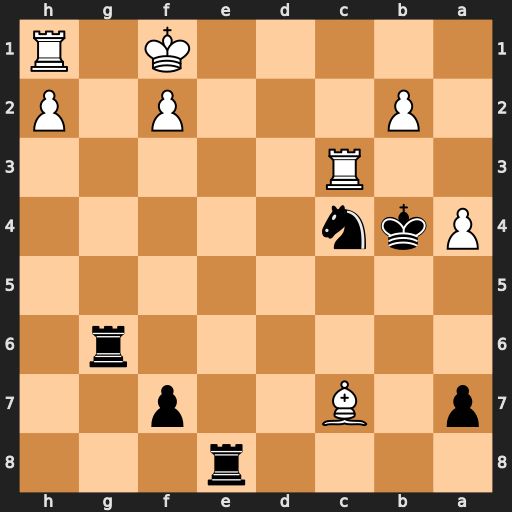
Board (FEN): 4r3/p1B2p2/6r1/8/Pkn5/2R5/1P3P1P/5K1R
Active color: b
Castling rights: -
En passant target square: -
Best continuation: Nd2#